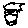
Label: car